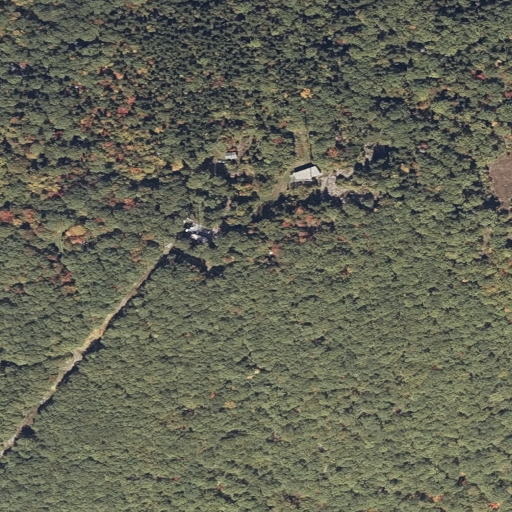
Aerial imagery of mountain in Maine named Hatchet Mountain containing deciduous forest, mixed forest, evergreen forest, open development, and medium intensity development